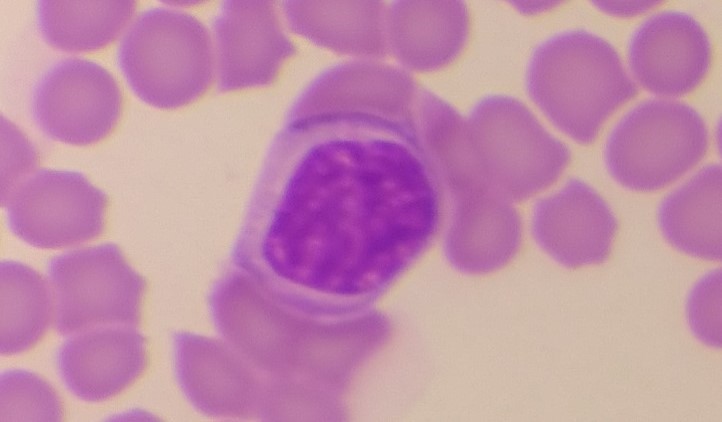
White blood cell type: Lymphocyte